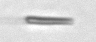
Label: fiber